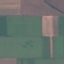
Land use / land cover: AnnualCrop